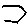
Label: hexagon